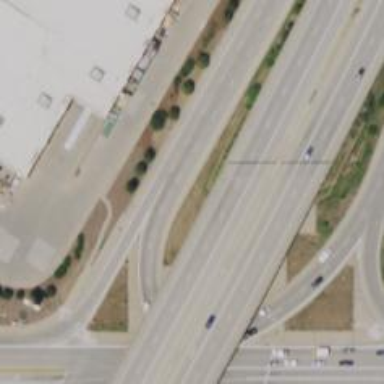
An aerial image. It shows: Trunk link highway.